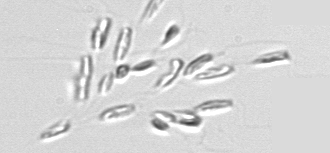
Label: Dinobryon